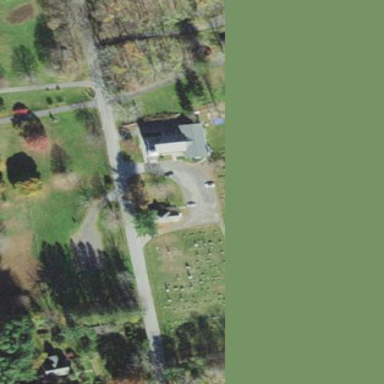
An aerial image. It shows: Cemetery area categorized as "Cemetery".